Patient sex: F
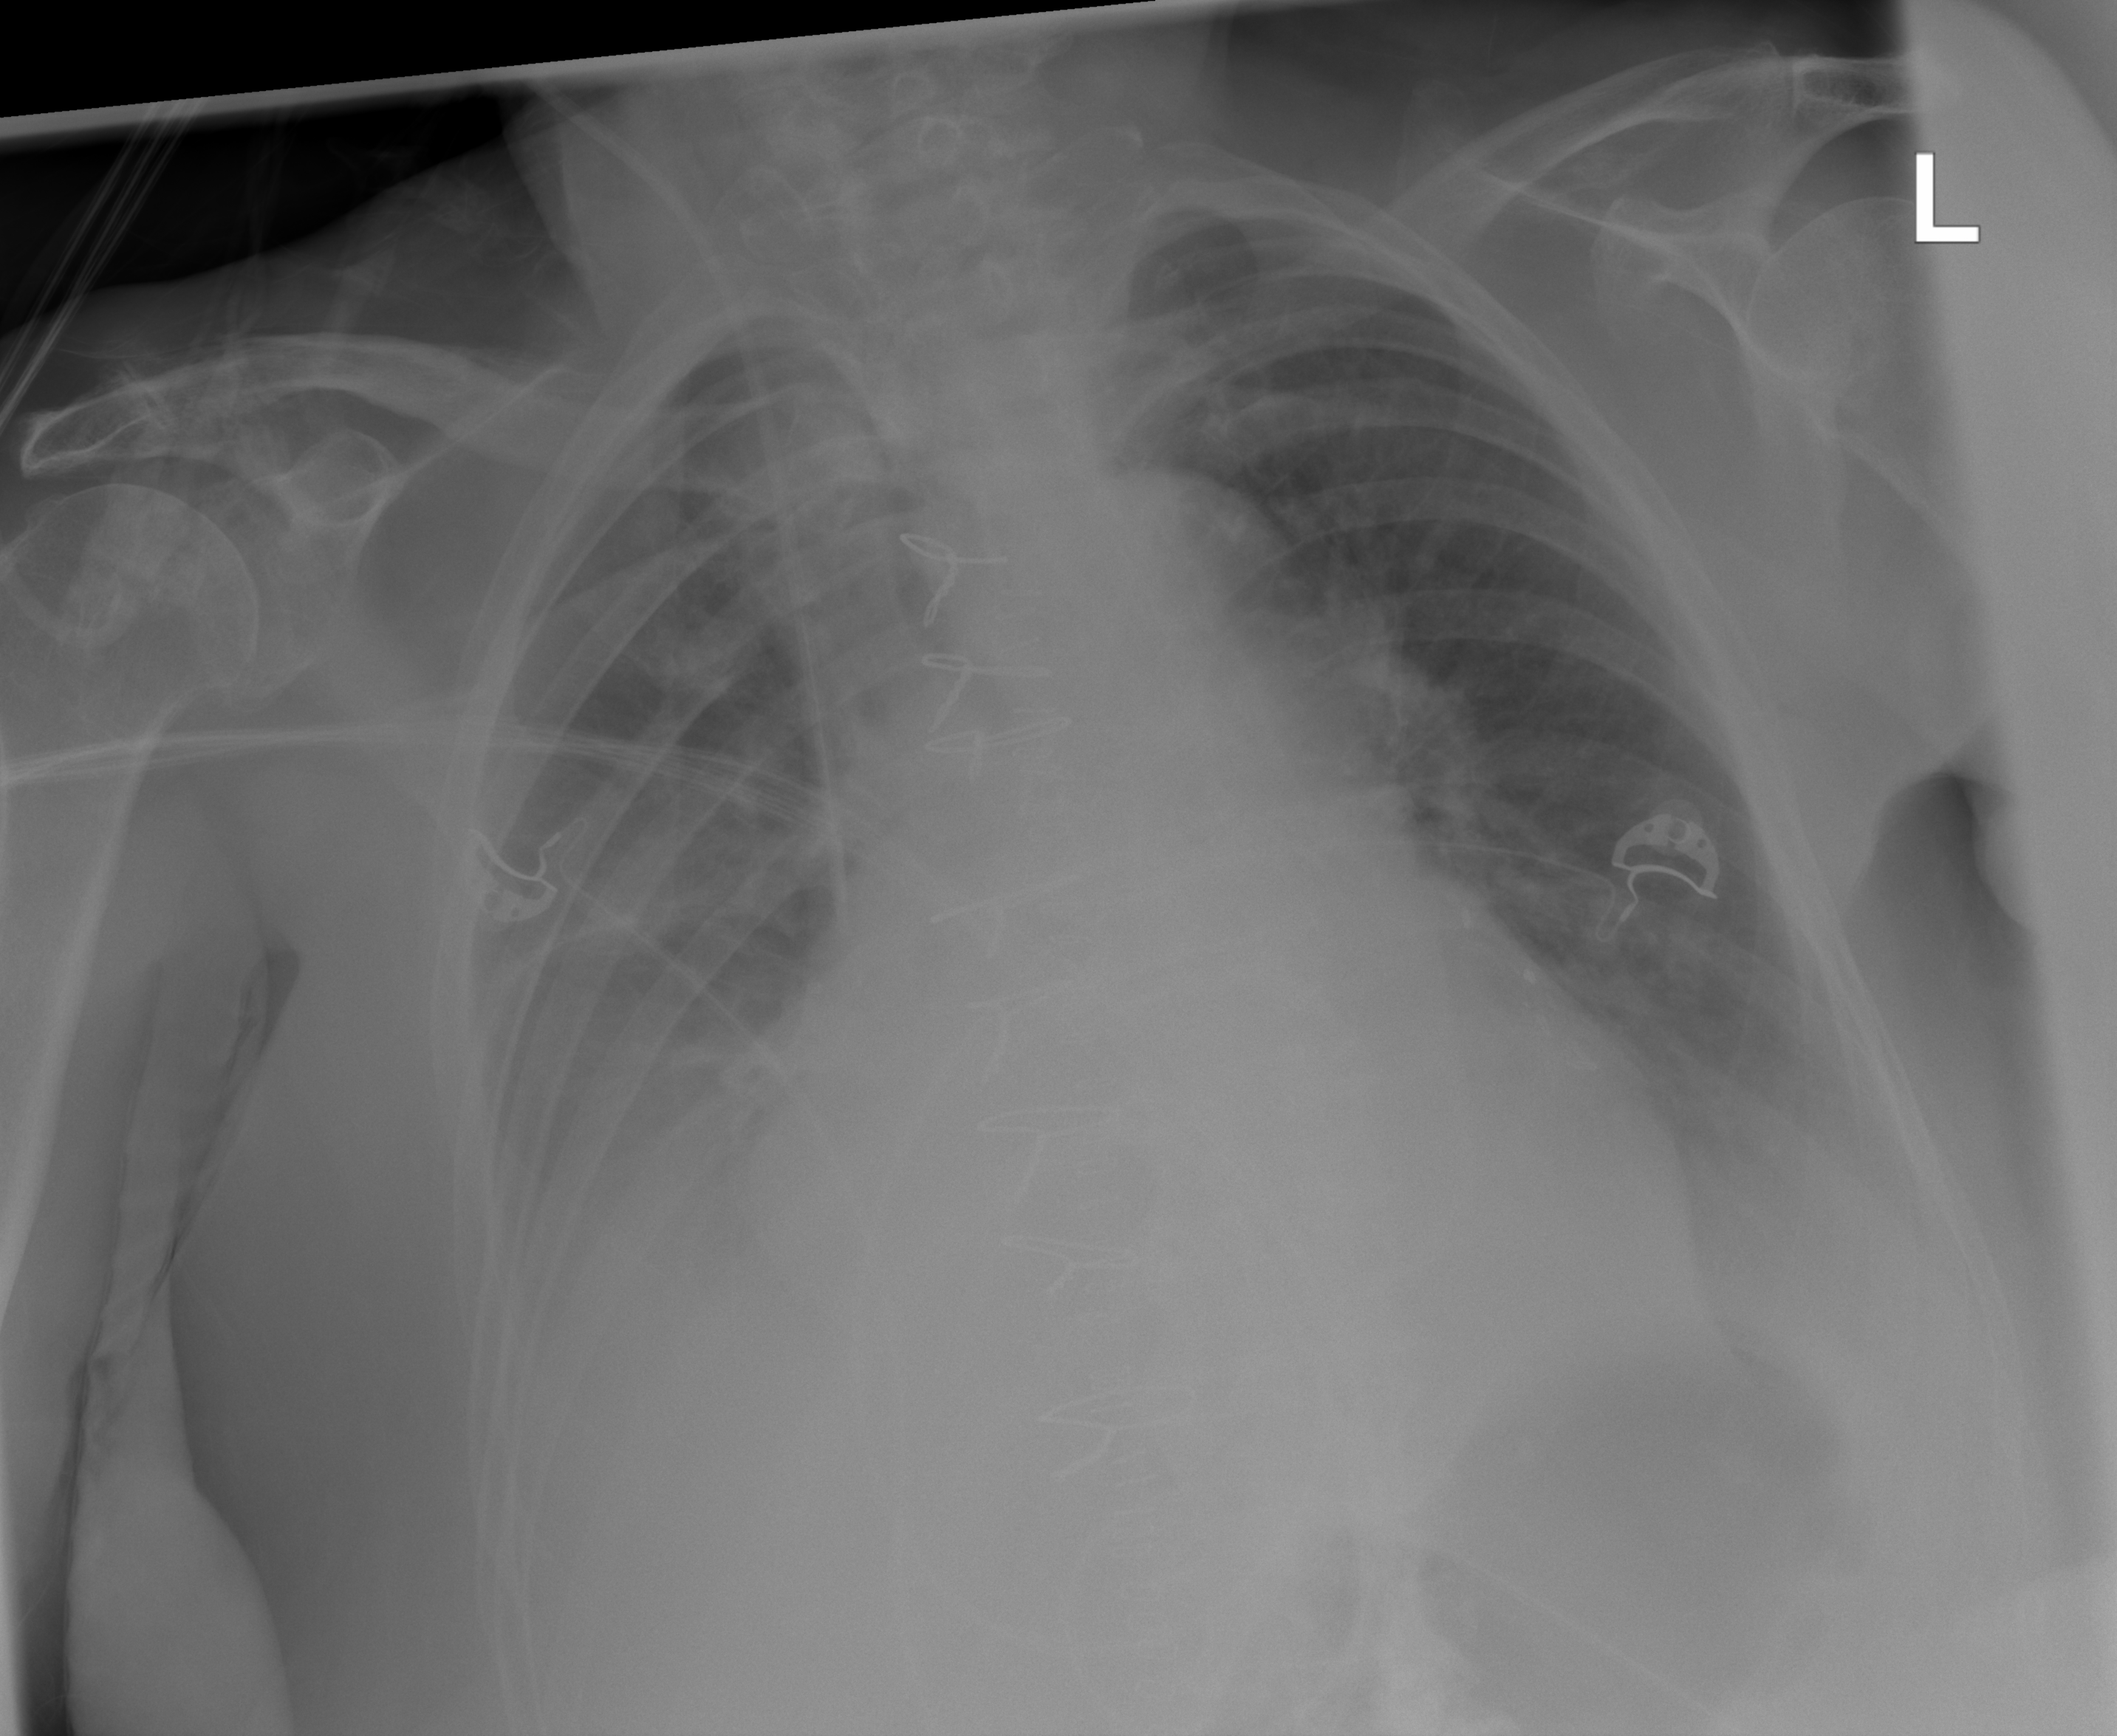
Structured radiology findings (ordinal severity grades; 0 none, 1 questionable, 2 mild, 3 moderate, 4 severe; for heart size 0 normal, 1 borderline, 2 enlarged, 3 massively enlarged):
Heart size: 2
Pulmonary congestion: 2
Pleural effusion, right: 3
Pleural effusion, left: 0
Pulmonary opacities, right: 0
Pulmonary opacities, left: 2
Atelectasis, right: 2
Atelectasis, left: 0